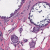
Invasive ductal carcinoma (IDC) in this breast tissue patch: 0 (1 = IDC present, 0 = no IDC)